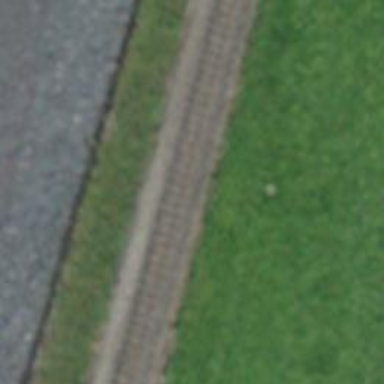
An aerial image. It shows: Narrow-gauge railway track with 1 electrified contact line.